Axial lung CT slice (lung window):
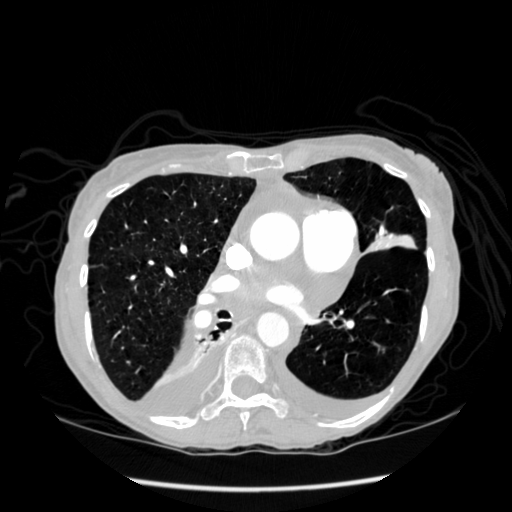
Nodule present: no